Aerial crown-view tile of a tropical tree (Barro Colorado Island, Panama), acquired 20240813:
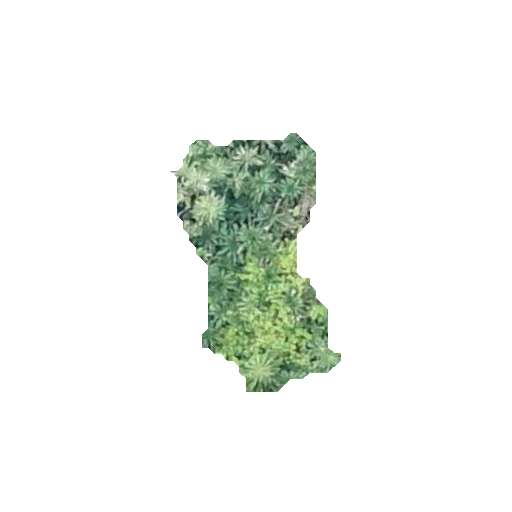
Species: Gustavia superba
GBIF accepted scientific name: Gustavia superba
Crown area: 41.937 m²